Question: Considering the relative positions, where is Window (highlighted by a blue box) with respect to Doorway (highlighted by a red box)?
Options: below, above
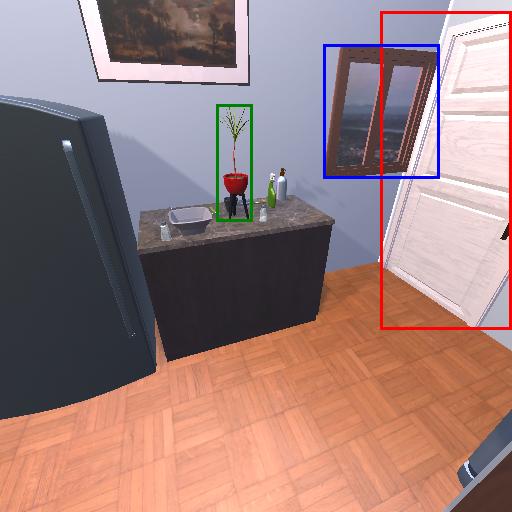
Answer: below